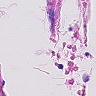
Metastatic tissue present: no